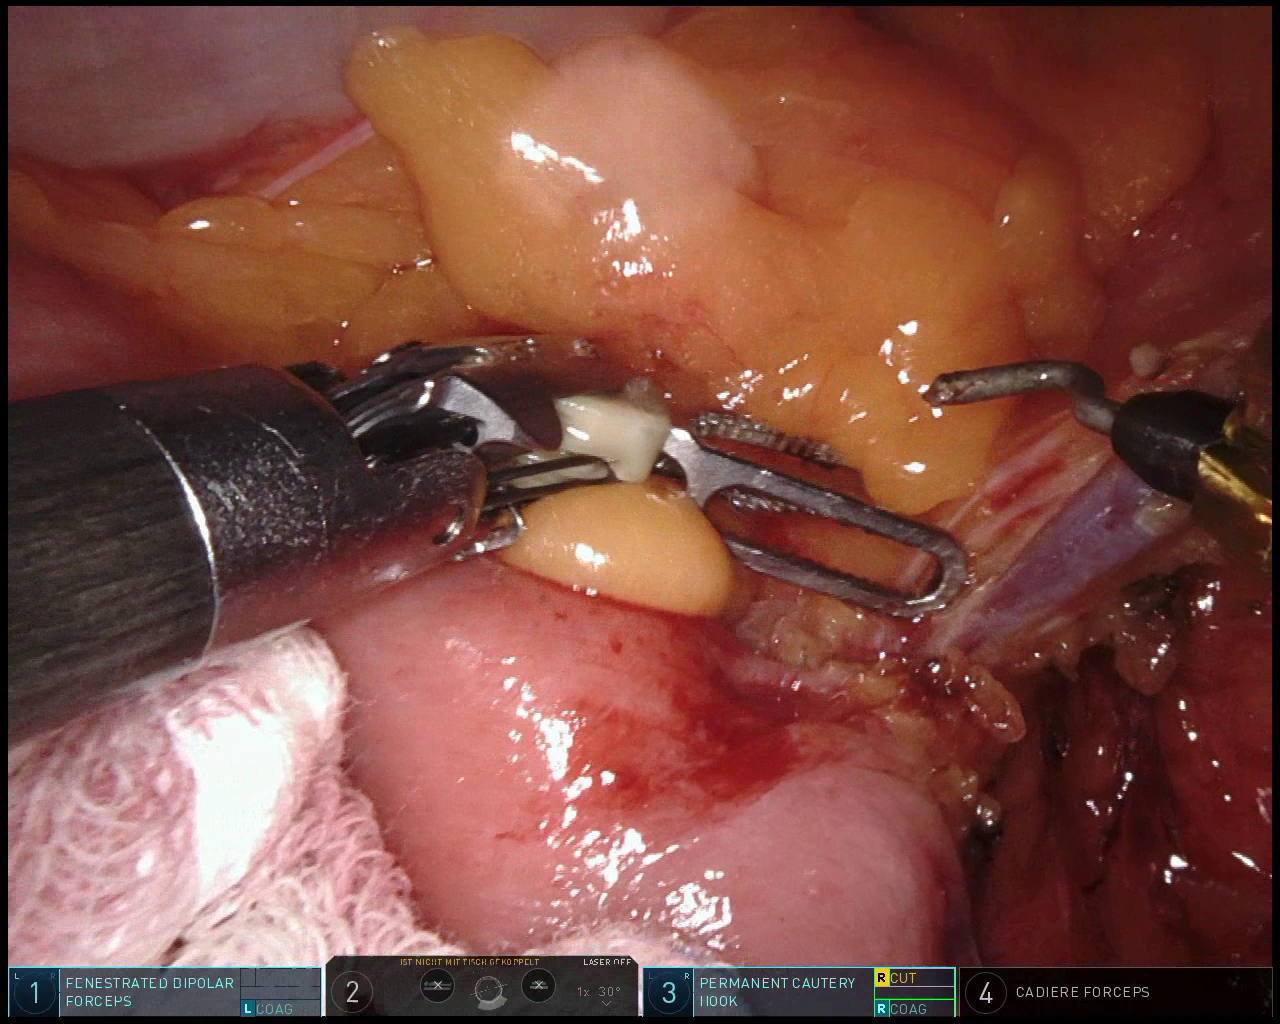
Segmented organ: intestinal_veins
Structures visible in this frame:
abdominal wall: no
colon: yes
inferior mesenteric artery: no
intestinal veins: yes
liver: no
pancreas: no
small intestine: yes
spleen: no
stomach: no
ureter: no
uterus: no
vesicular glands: no